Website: lowes
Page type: newsletter-management
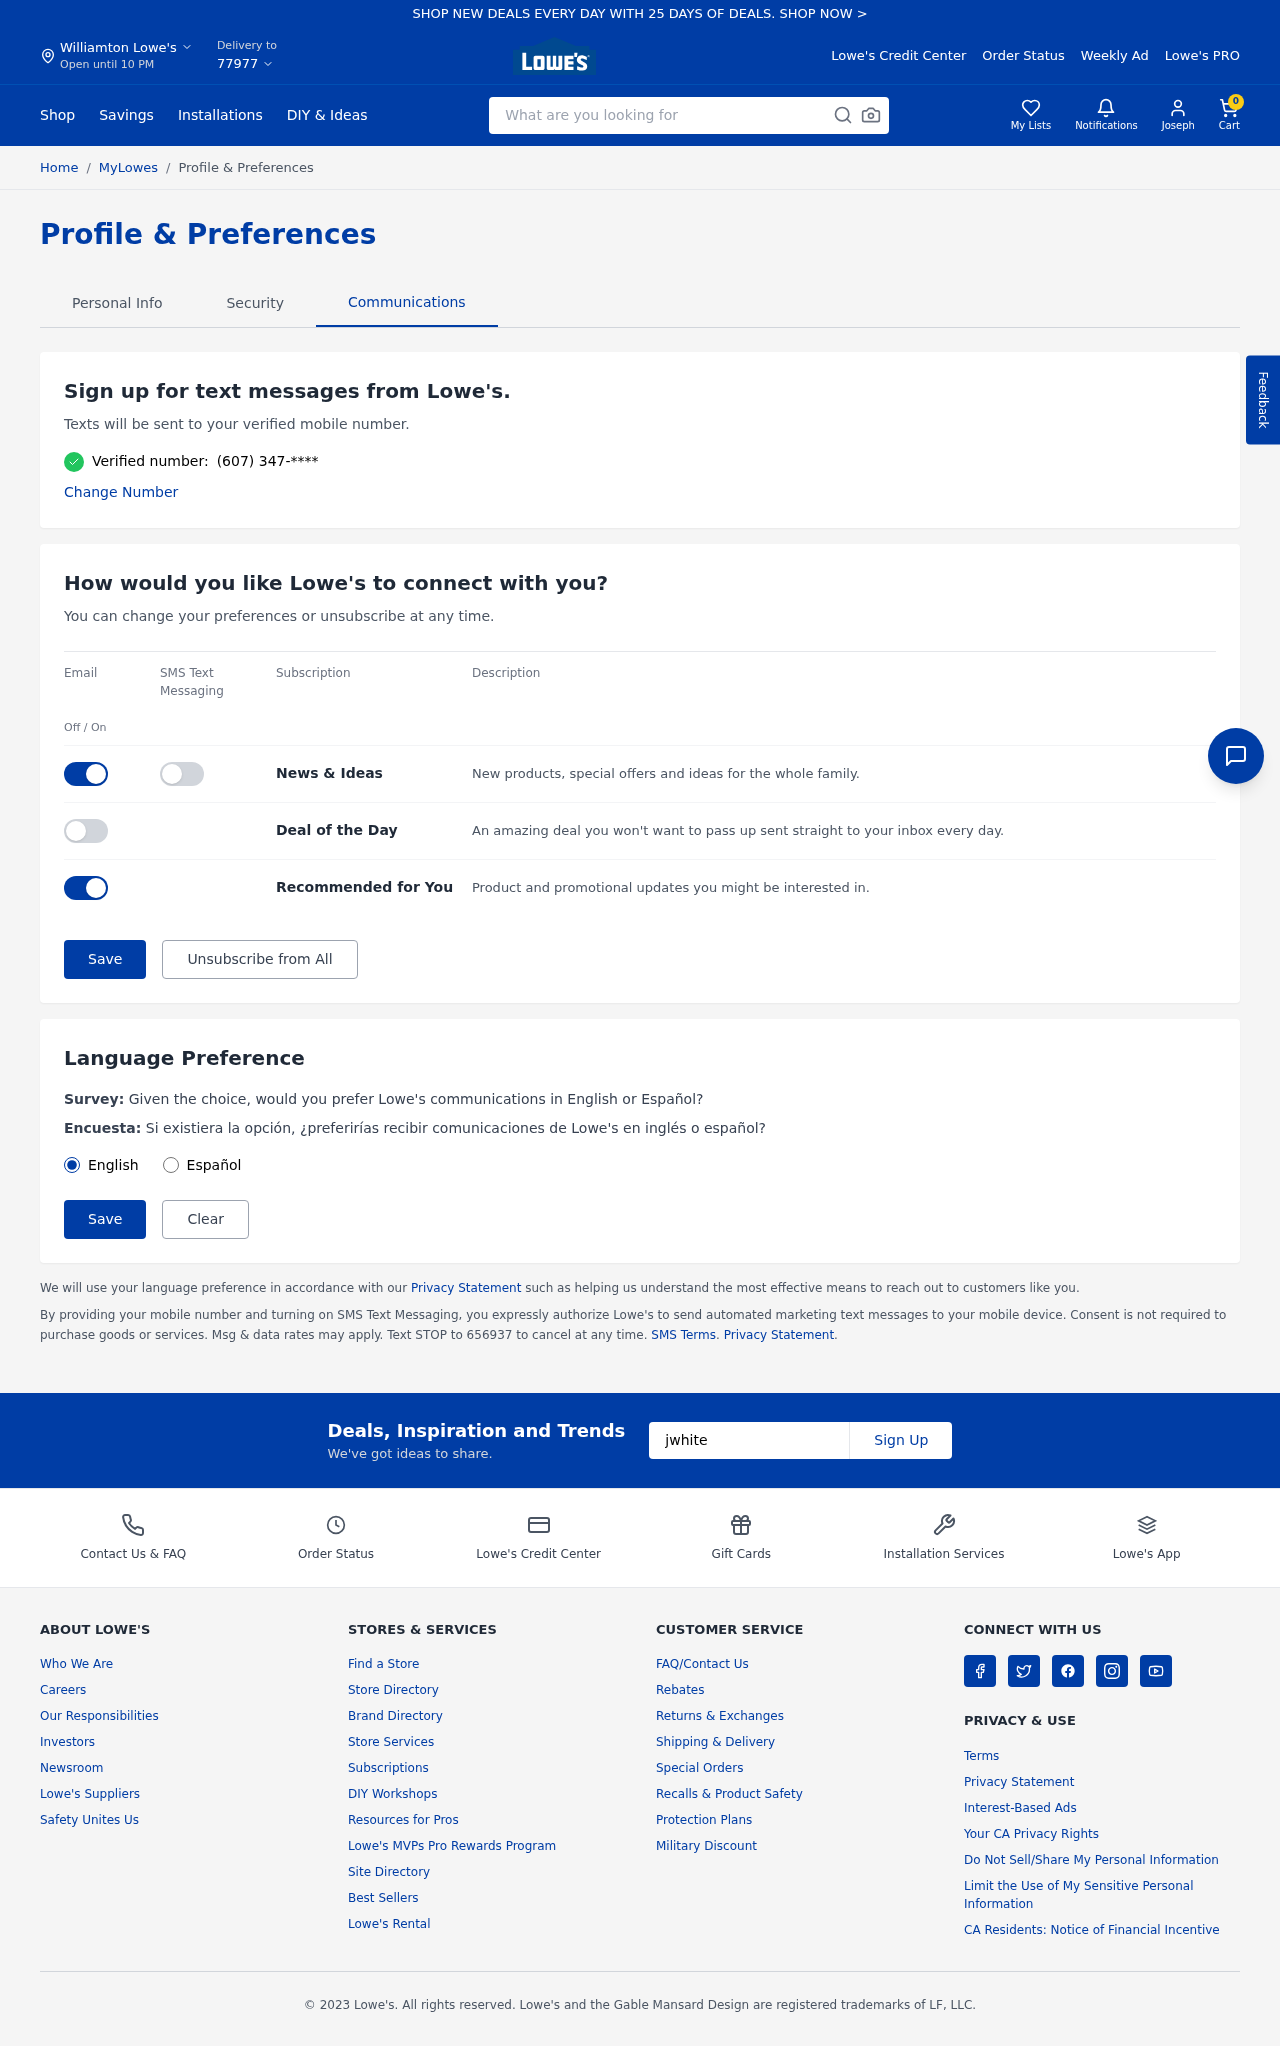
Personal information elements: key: PII_CITY
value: Williamton
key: PII_EMAIL
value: jwhite@yahoo.com
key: PII_FIRSTNAME
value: Joseph
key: PII_POSTCODE
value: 77977
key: PII_PHONE
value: (607) 347
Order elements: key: ORDER_NUM_ITEMS
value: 0
Search elements: key: HEADER_SEARCH
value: What are you looking for